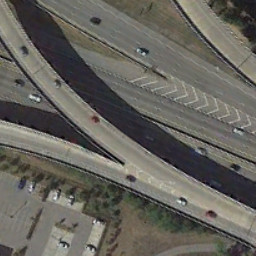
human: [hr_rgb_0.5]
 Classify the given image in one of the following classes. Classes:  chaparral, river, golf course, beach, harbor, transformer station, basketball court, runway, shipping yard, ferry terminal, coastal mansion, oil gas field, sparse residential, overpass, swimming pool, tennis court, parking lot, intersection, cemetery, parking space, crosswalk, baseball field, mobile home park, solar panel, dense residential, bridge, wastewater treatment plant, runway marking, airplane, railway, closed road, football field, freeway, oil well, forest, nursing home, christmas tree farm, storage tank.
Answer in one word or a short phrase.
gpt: overpass